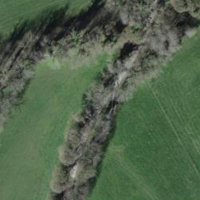
EUNIS habitat code: 52
Species observed at this site:
Lamium maculatum